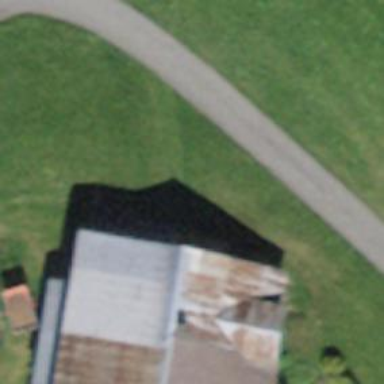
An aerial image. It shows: Farm building.